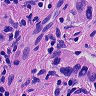
Metastatic tissue present: yes